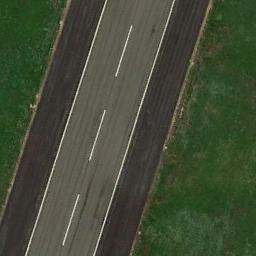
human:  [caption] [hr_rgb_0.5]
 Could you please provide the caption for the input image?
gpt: The runway is on the grass .

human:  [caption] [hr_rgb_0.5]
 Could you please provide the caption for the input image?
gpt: The runway goes through the lawn and some center line markings are on the runway .

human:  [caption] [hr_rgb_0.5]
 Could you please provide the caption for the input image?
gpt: The grass is on either side of the runway .

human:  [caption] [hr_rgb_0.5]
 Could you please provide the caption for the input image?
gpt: There is a green lawn next to the runway, And there are white dashes on the runway .

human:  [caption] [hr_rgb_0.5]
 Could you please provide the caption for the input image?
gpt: There are green meadows beside the runway .